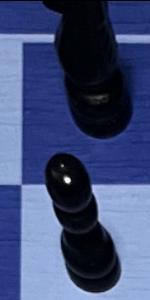
Label: Pawn_Black